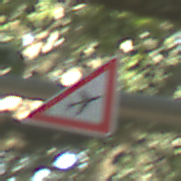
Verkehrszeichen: FlugbetriebLinks
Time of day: Midday
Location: Outdoor (Nature)
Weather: Clear
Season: NotSpecified
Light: Natural